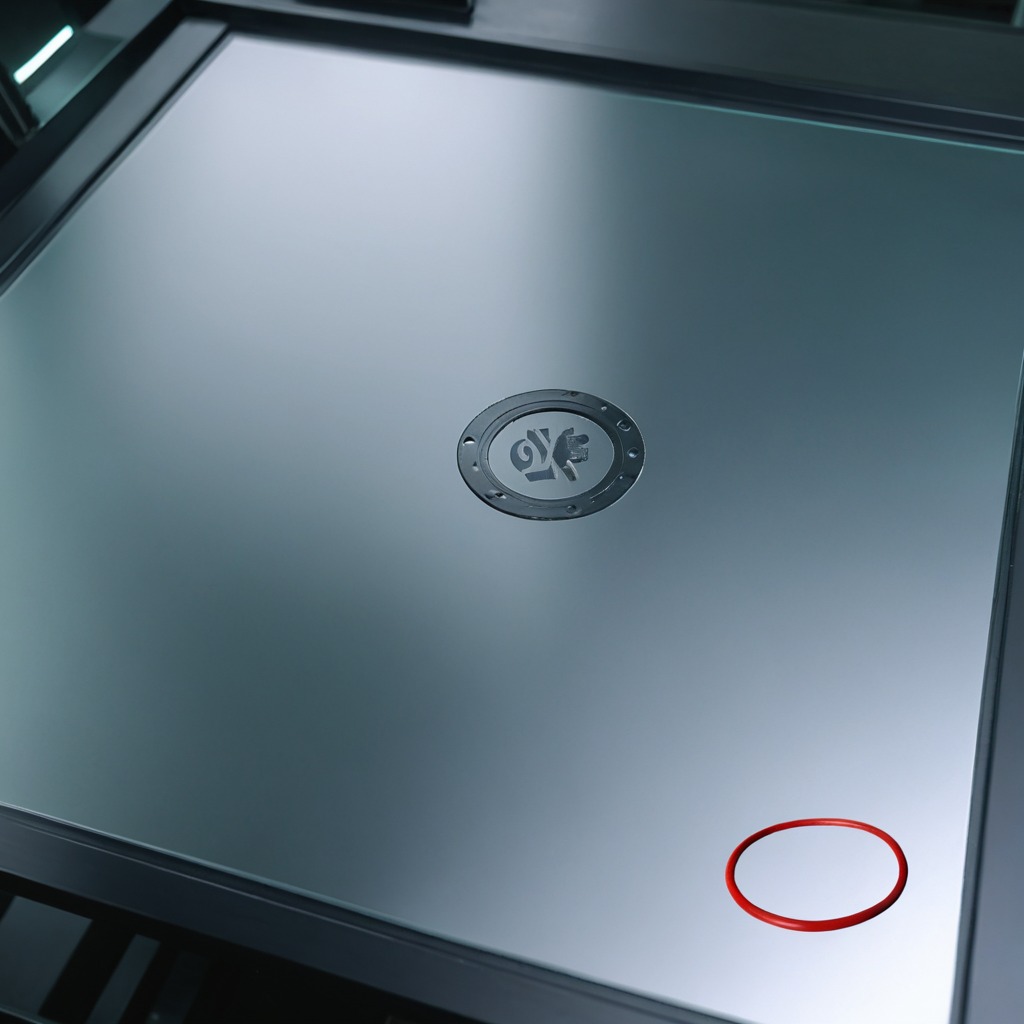
A rubber O-ring is lying on a metal table in a machine shop under fluorescent lights.